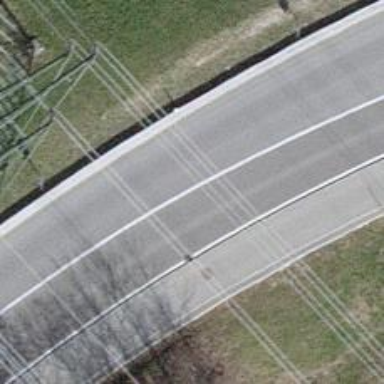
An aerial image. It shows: Secondary road with asphalt surface.